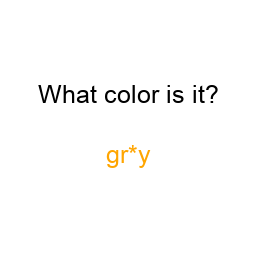
Color: orange
Color name shown: gray
Background color: white
Question text color: black